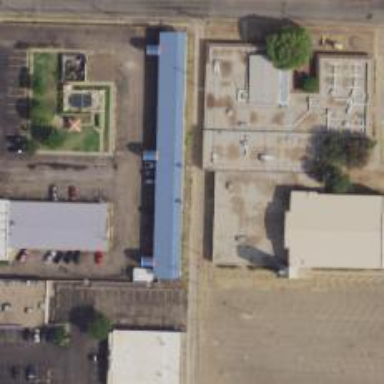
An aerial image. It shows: Alleyway designated as service road.